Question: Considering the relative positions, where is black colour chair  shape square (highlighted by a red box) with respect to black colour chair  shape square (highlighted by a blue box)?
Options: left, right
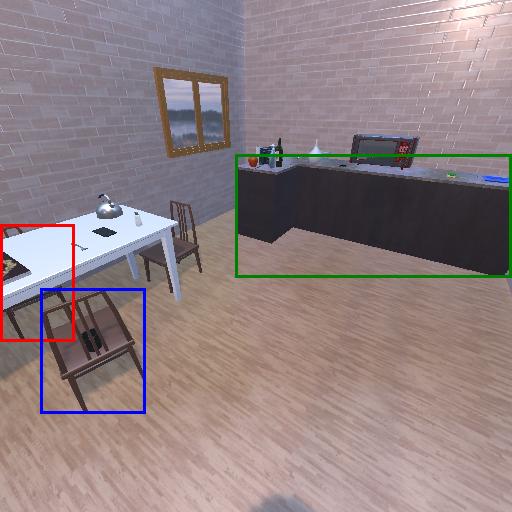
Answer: left